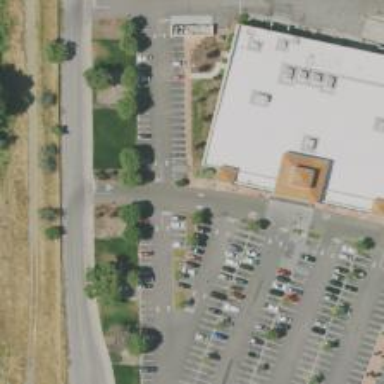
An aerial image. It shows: Parking space is available.